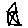
Label: house